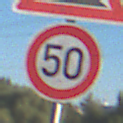
Verkehrszeichen: Geschwindigkeit50
Zusatzzeichen oben: Gefaelle10
Umgebung: Outdoor, Urban
Tageszeit: MorningAfternoon
Wetter: Clear
Licht: Natural
Jahreszeit: NotSpecified
Kontrast: HighContrast